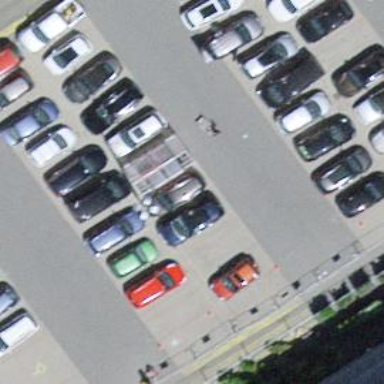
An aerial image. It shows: Parking area with surface.